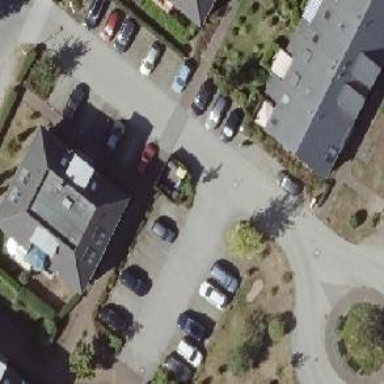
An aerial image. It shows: Parking area with grass paver surface.